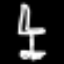
Label: chair